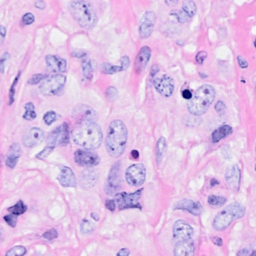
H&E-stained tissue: Breast